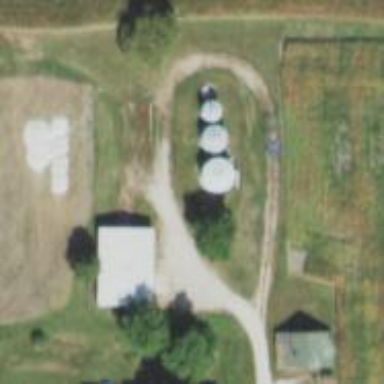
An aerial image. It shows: Silo.